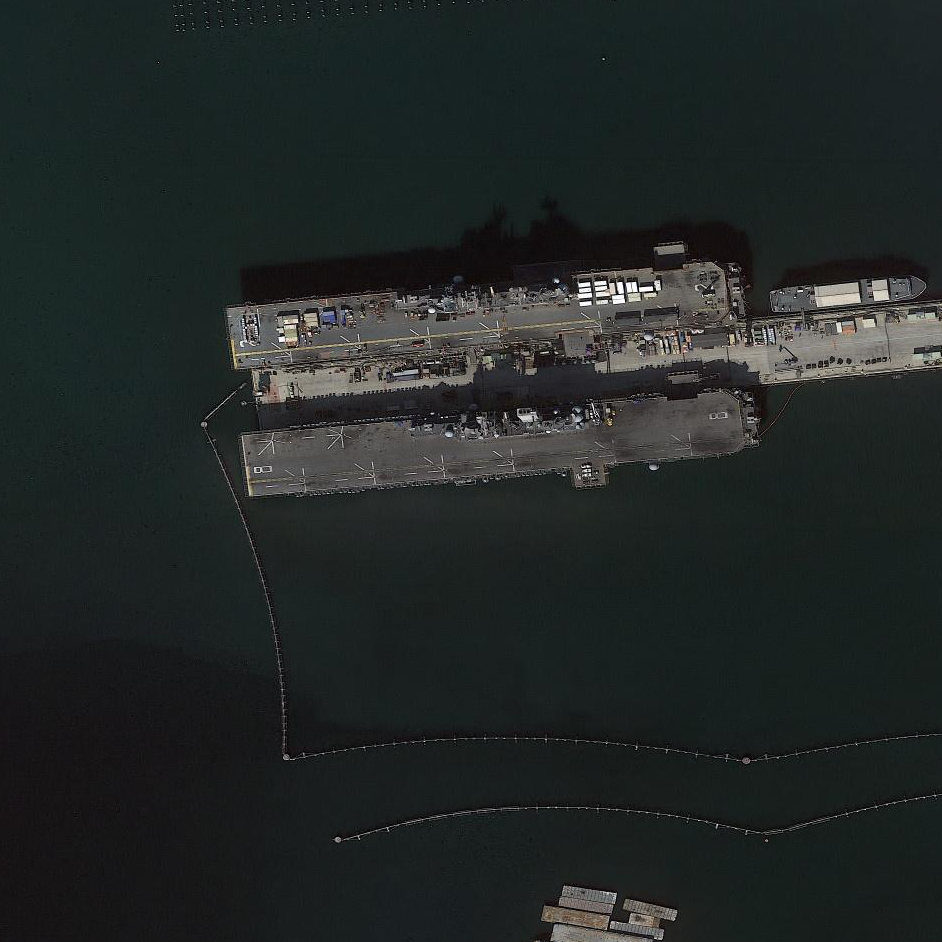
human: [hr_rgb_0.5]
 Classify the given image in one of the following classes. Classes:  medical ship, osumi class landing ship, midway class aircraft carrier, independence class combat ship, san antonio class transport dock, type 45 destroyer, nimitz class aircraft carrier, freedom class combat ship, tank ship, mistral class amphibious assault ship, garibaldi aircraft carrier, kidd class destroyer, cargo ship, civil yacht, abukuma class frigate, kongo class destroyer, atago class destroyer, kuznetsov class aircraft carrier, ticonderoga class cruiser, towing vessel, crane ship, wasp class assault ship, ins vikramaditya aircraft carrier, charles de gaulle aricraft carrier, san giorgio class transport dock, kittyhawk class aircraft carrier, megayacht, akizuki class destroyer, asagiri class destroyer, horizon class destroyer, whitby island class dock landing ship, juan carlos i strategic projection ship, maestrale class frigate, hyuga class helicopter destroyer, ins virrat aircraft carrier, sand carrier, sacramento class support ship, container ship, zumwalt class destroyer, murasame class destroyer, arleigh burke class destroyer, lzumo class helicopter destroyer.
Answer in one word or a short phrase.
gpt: Wasp class assault ship